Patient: sex F, age 36
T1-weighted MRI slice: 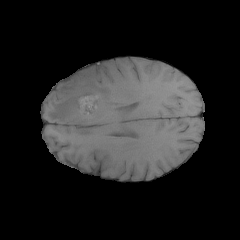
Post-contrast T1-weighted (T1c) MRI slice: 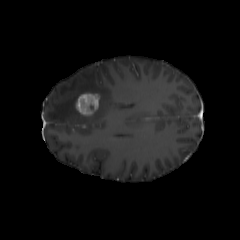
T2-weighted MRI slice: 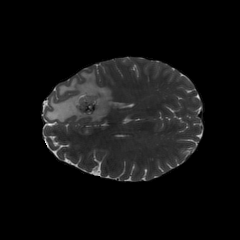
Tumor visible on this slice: yes
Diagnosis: Glioblastoma, IDH-wildtype
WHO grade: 4